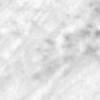
Label: no_change